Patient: sex F, age 63
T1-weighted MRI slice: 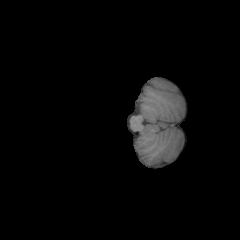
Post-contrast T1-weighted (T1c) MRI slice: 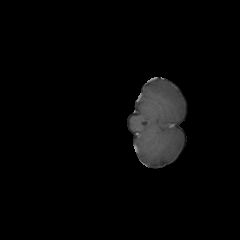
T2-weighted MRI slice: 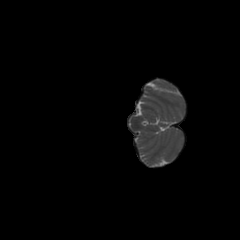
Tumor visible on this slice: no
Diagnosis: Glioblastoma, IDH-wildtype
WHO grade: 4